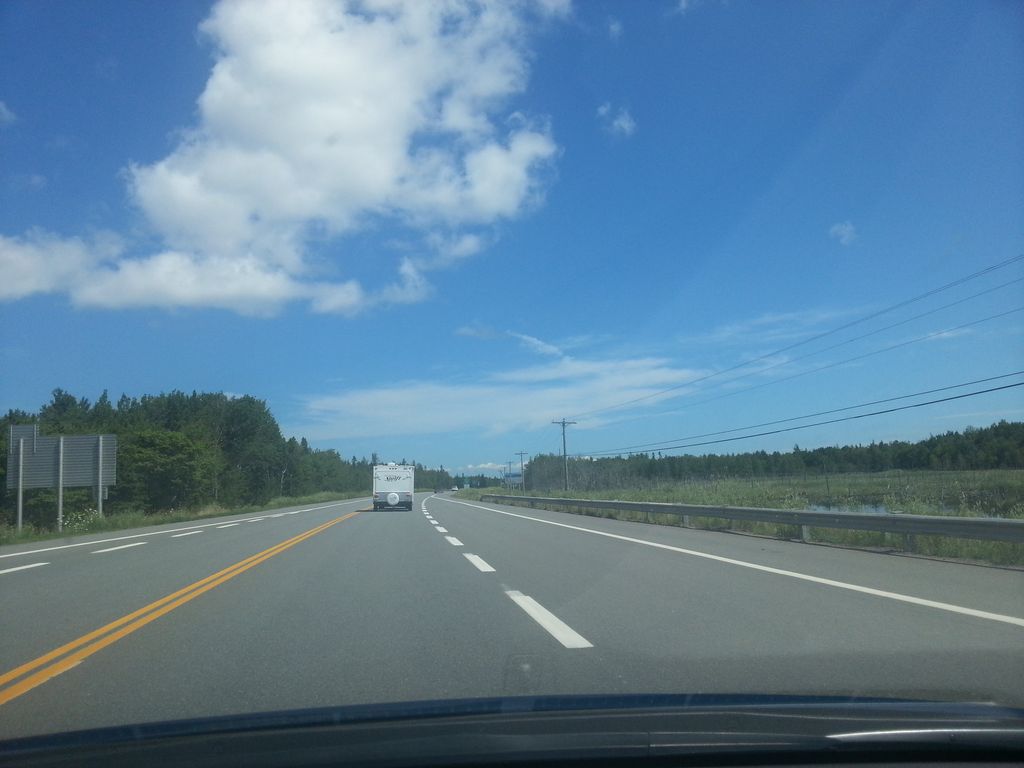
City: charlottetown